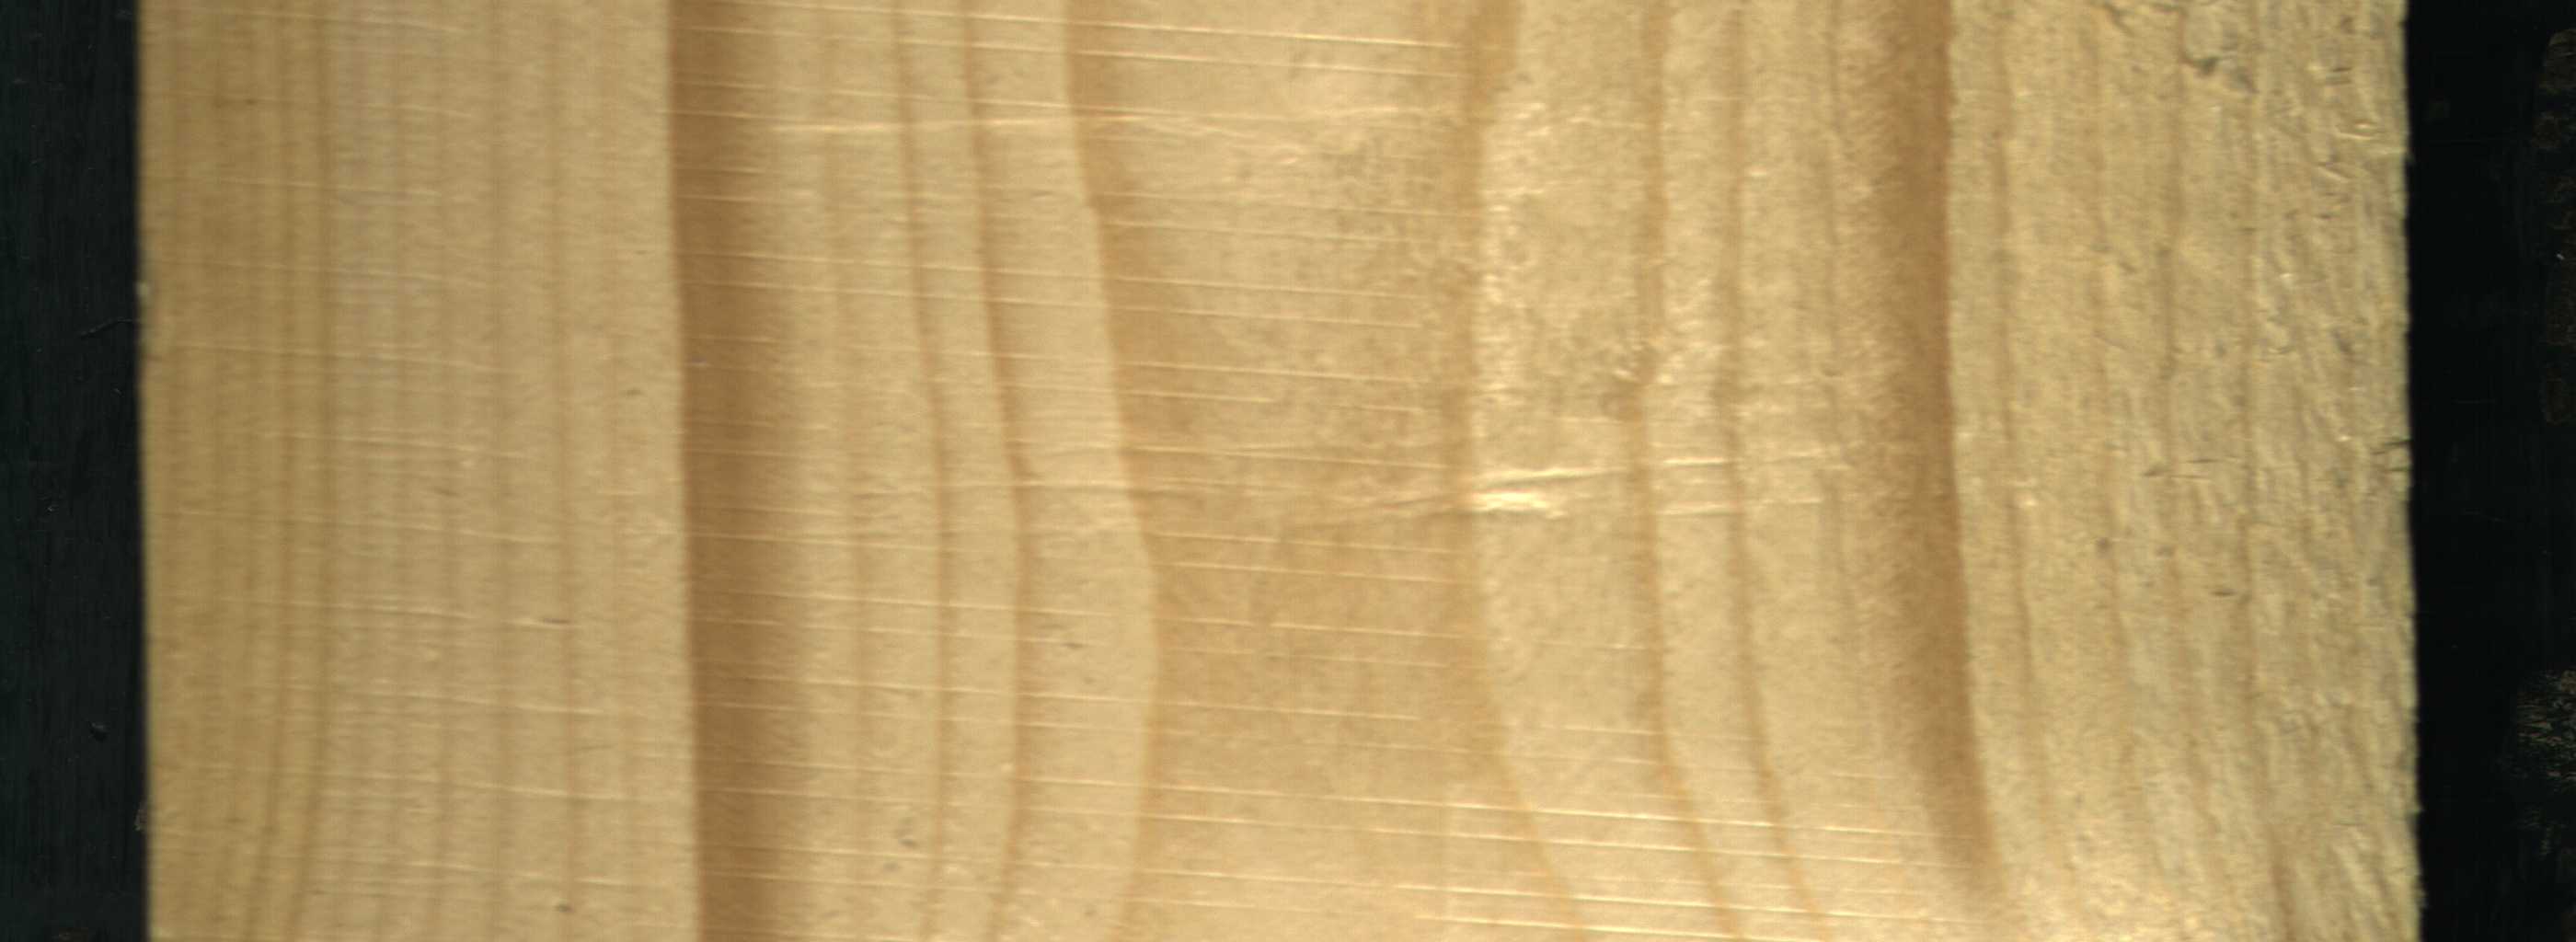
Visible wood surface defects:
Quartzity
Quartzity